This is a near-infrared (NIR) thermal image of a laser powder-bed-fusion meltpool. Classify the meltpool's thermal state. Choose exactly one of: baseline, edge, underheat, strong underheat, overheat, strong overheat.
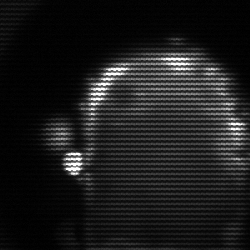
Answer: baseline